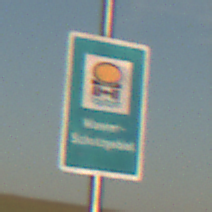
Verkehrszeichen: Wasserschutzgebiet
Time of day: SunriseSunset
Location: Outdoor (Nature)
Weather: PartlyCloudy
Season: NotSpecified
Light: Natural